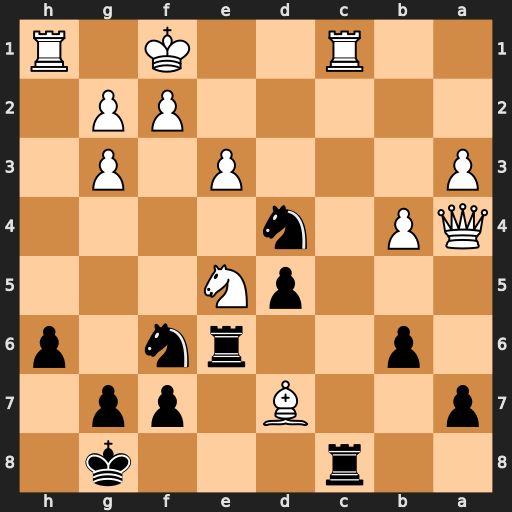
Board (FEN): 2r3k1/p2B1pp1/1p2rn1p/3pN3/QP1n4/P3P1P1/5PP1/2R2K1R
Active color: b
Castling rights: -
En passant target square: -
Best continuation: Rxc1+ Qd1 Rxd1#